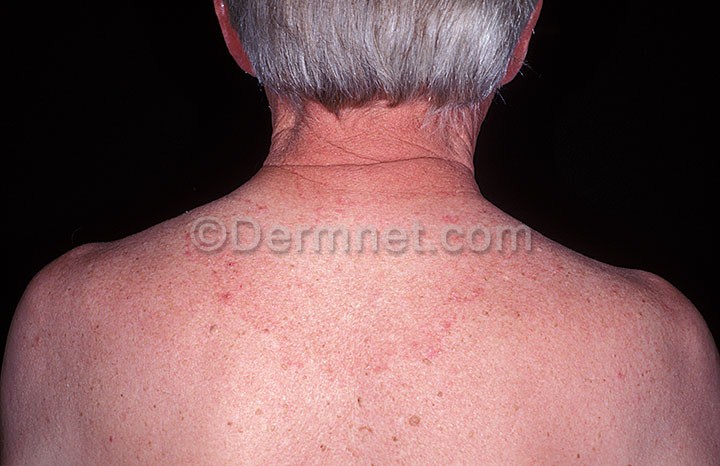
Disease: Tinea Ringworm Candidiasis and other Fungal Infections